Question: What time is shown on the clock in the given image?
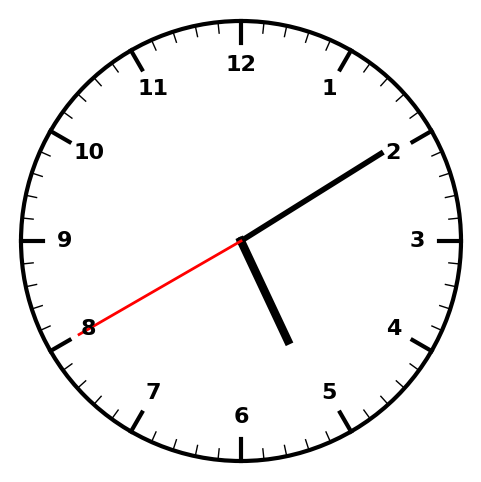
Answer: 05:09:40